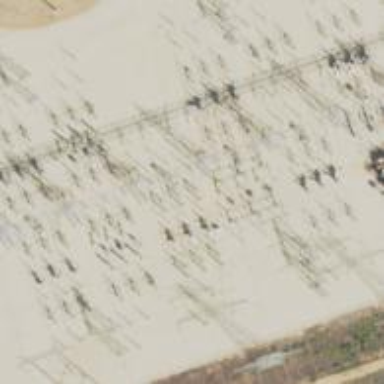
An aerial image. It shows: Switch used for power control.